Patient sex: F
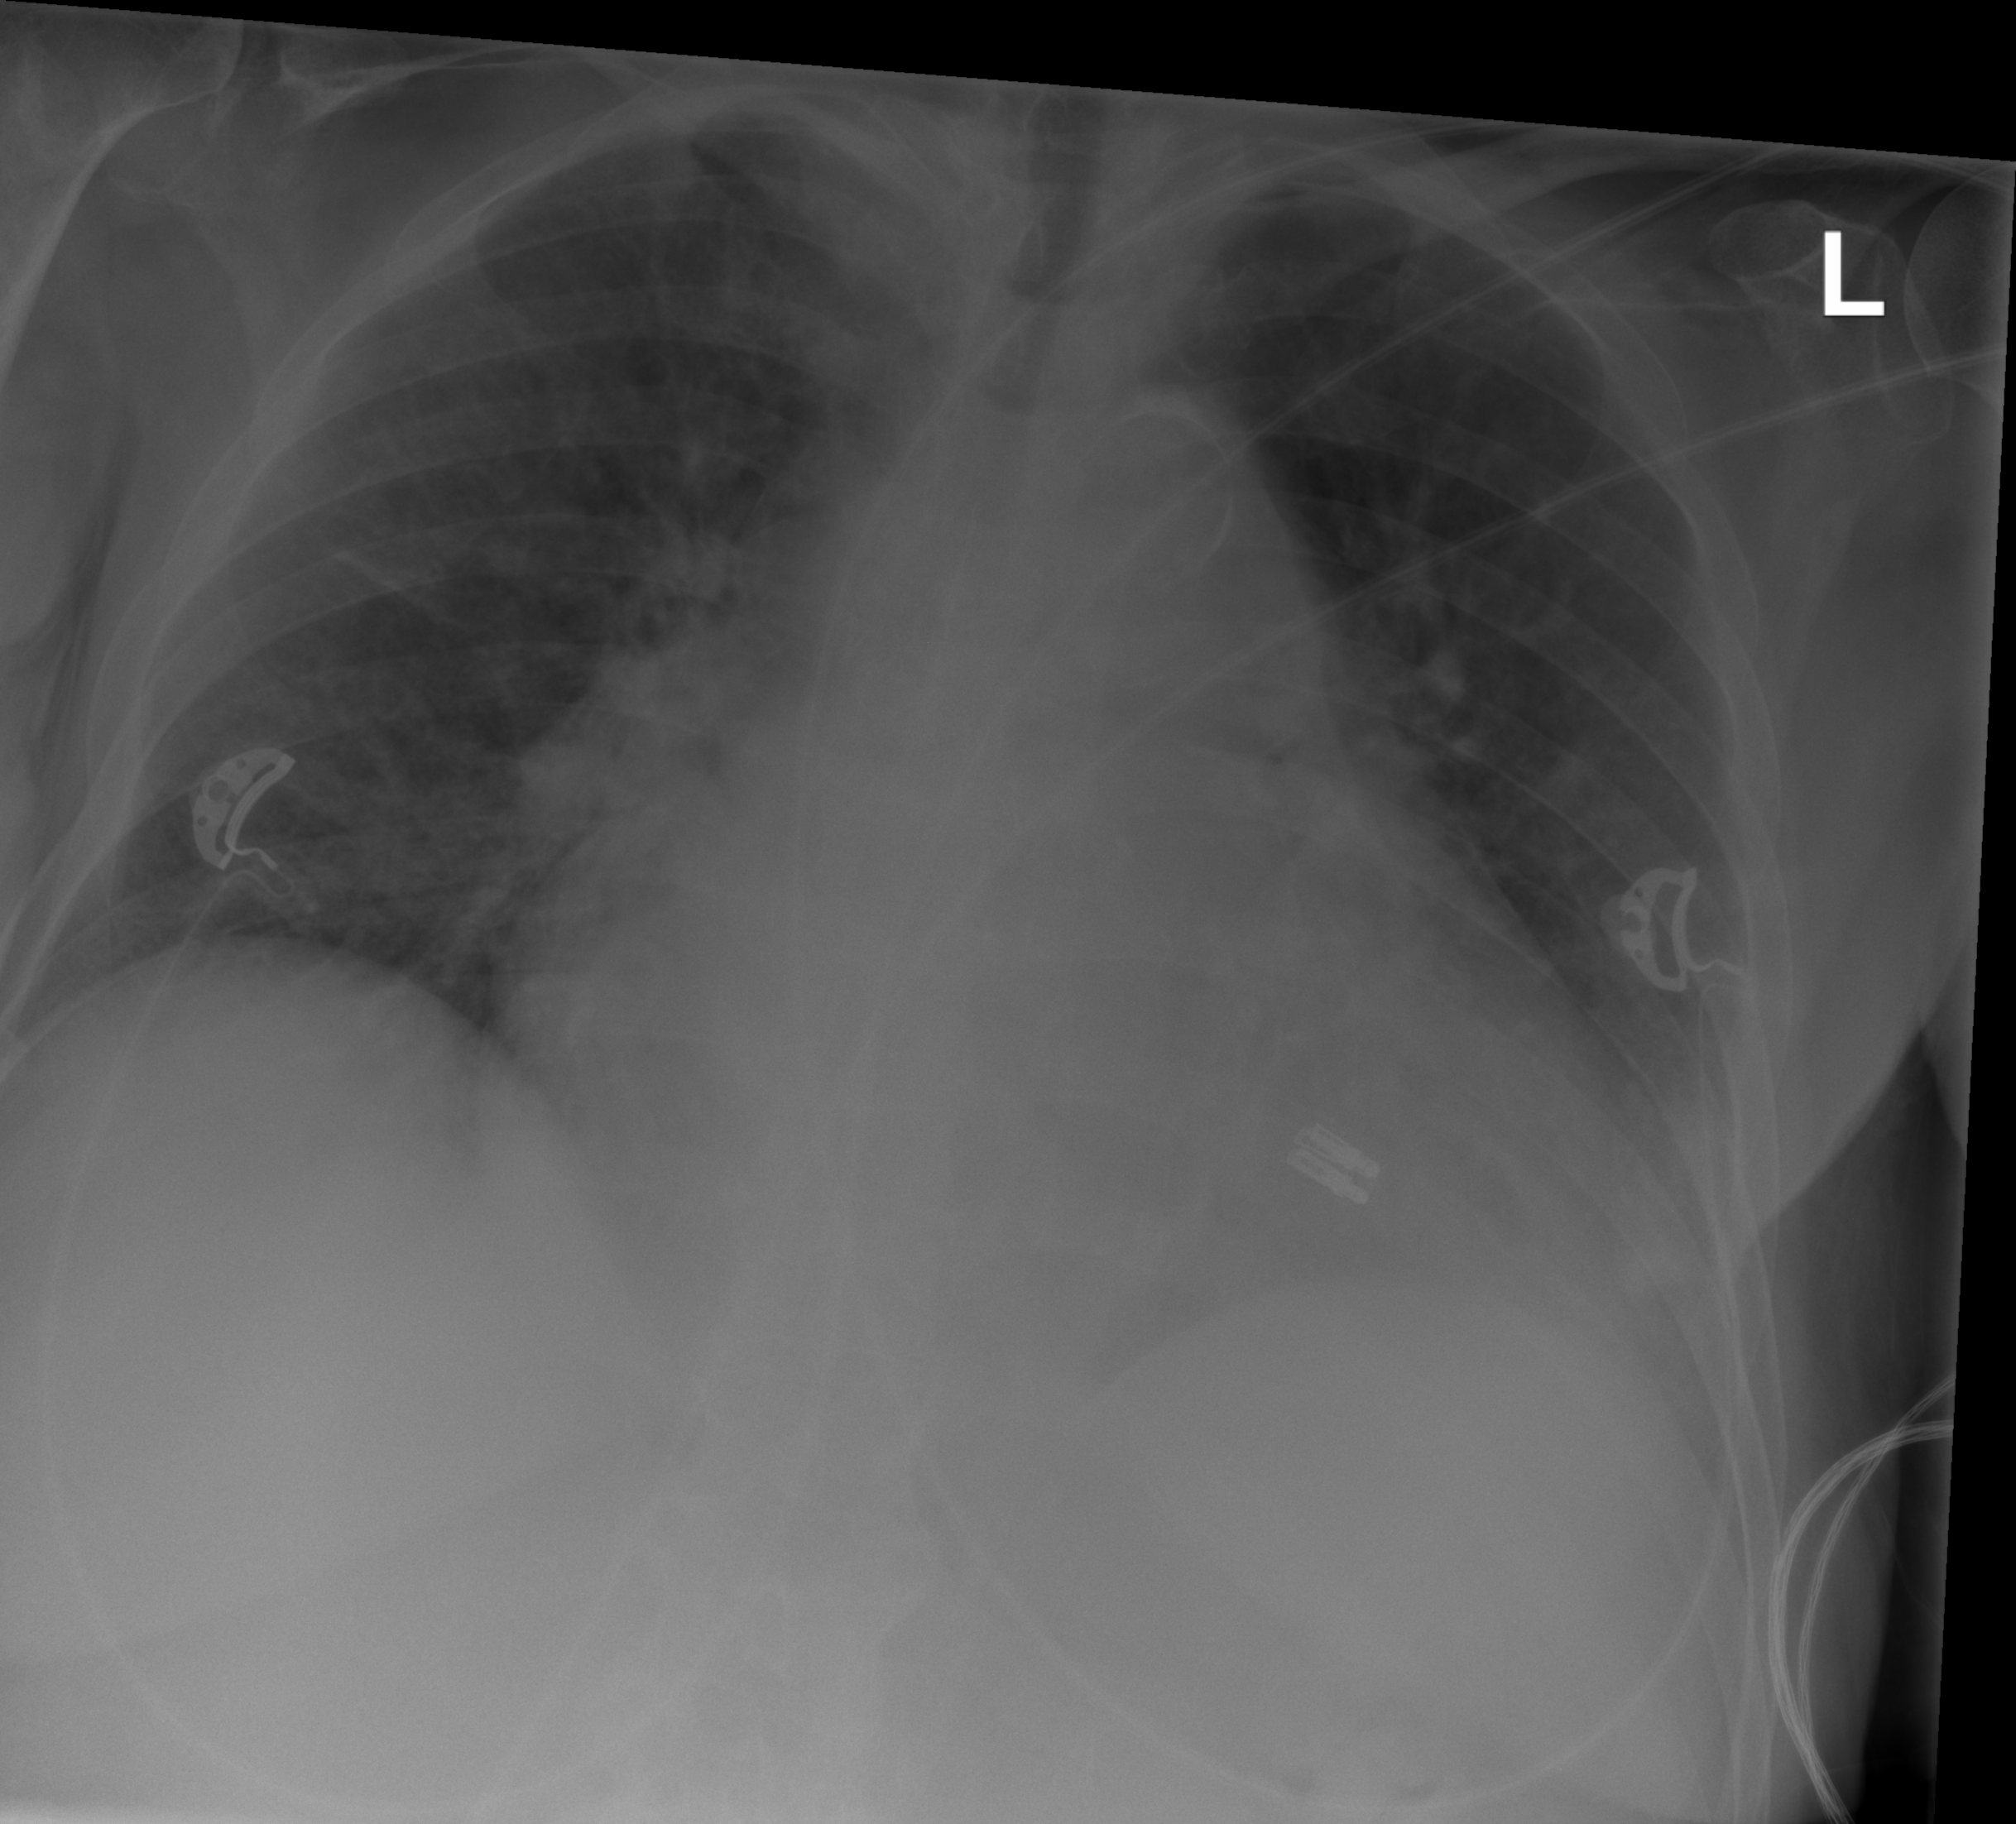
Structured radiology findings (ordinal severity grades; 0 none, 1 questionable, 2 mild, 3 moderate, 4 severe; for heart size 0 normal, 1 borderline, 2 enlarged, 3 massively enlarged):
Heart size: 3
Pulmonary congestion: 2
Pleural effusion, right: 0
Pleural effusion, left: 0
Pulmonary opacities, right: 0
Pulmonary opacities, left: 0
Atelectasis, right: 0
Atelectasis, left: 0